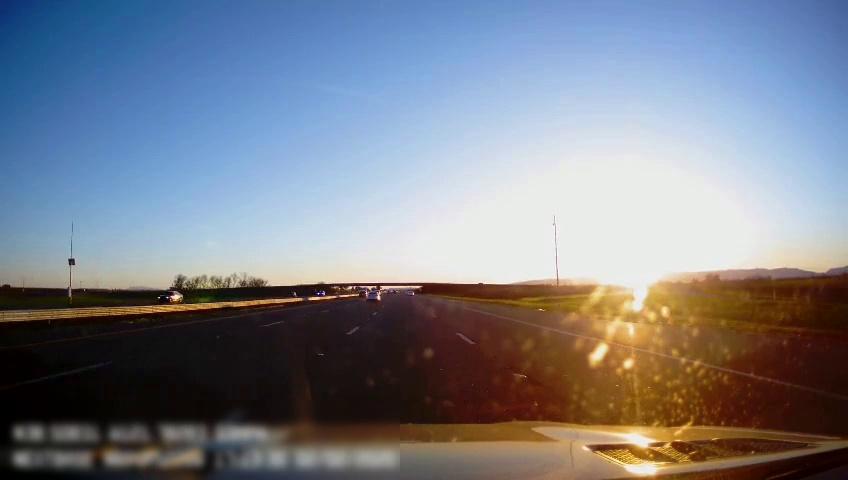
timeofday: Day
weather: Sunny
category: Drivable Space
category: Vehicles | SUV
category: Vehicles | Car
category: Vehicles | Car
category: Lanes | Alternate Lane
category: Lanes | Alternate Lane
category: Lanes | Current Lane
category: Lanes | Current Lane
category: Lanes | Alternate Lane